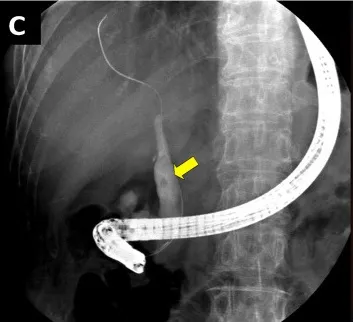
Performing ERCP on a 73-year-old female patient presented with acute pancreatitis secondary to JPDD related CBD stone. (C) ERCP confirm the CBD stone and divericulum exerting compression upon the CBD outlet.
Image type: radiology (x_ray)